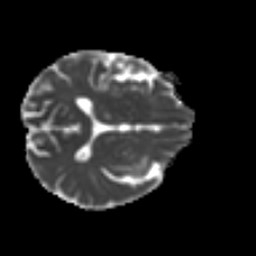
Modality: MD
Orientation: axial
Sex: female
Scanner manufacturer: ge
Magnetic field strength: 3 T
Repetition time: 7 s
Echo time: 0.08 s